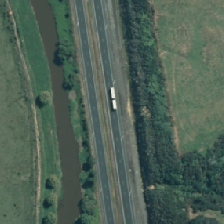
Land cover: grose_broom